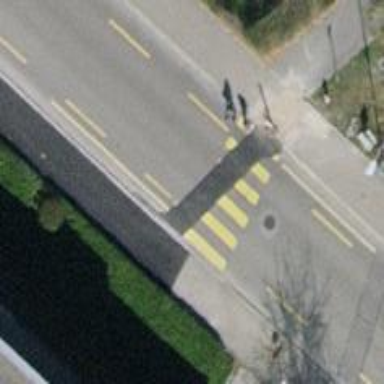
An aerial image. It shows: Uncontrolled zebra crossing on the road.